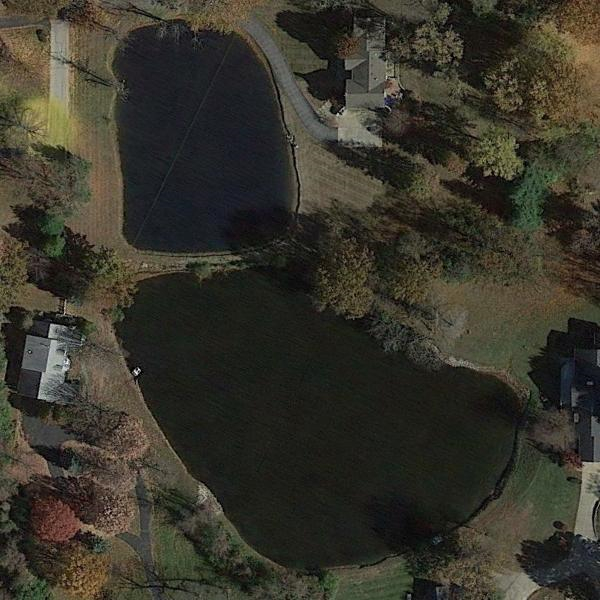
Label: Pond